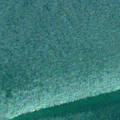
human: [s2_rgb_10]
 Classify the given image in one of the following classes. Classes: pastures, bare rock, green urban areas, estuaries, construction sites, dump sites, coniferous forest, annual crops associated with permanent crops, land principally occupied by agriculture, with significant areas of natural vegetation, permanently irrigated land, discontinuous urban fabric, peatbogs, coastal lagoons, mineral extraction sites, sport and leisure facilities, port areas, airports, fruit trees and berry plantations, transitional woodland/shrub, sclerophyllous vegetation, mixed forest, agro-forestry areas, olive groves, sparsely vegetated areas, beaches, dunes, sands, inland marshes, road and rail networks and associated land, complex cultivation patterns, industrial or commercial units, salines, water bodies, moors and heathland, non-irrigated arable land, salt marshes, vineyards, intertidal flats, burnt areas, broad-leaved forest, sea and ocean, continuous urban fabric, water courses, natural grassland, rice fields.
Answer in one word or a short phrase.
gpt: sea and ocean